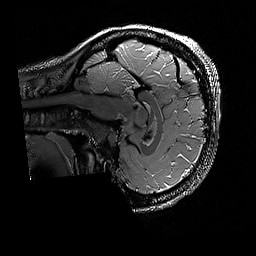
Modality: T2w
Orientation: sagittal
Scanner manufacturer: siemens
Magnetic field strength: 3 T
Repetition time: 3.2 s
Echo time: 0.428 s